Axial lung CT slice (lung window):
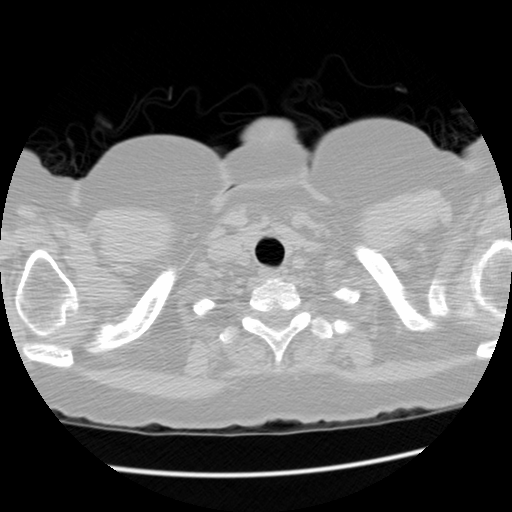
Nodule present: no